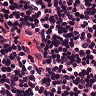
Metastatic tissue present: no